Breast ultrasound image
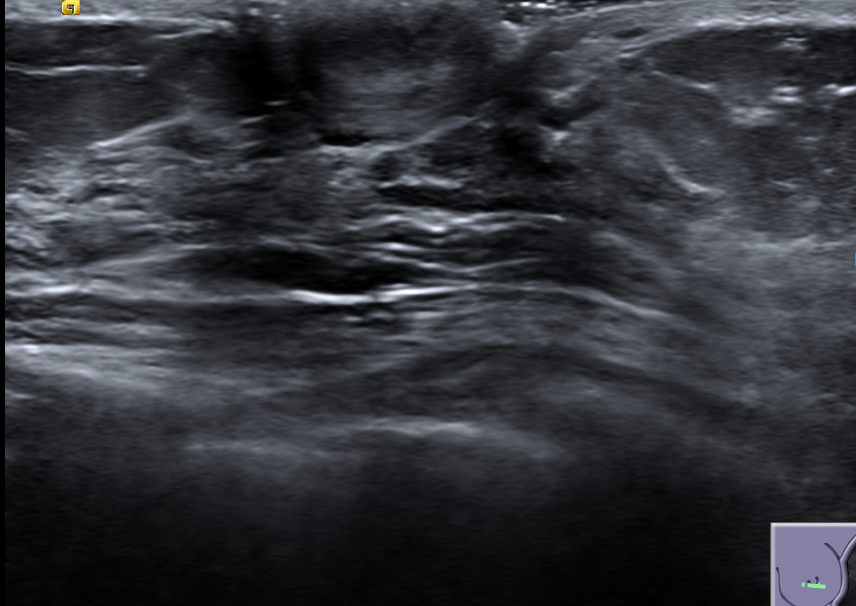
Diagnosis: normal